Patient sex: F
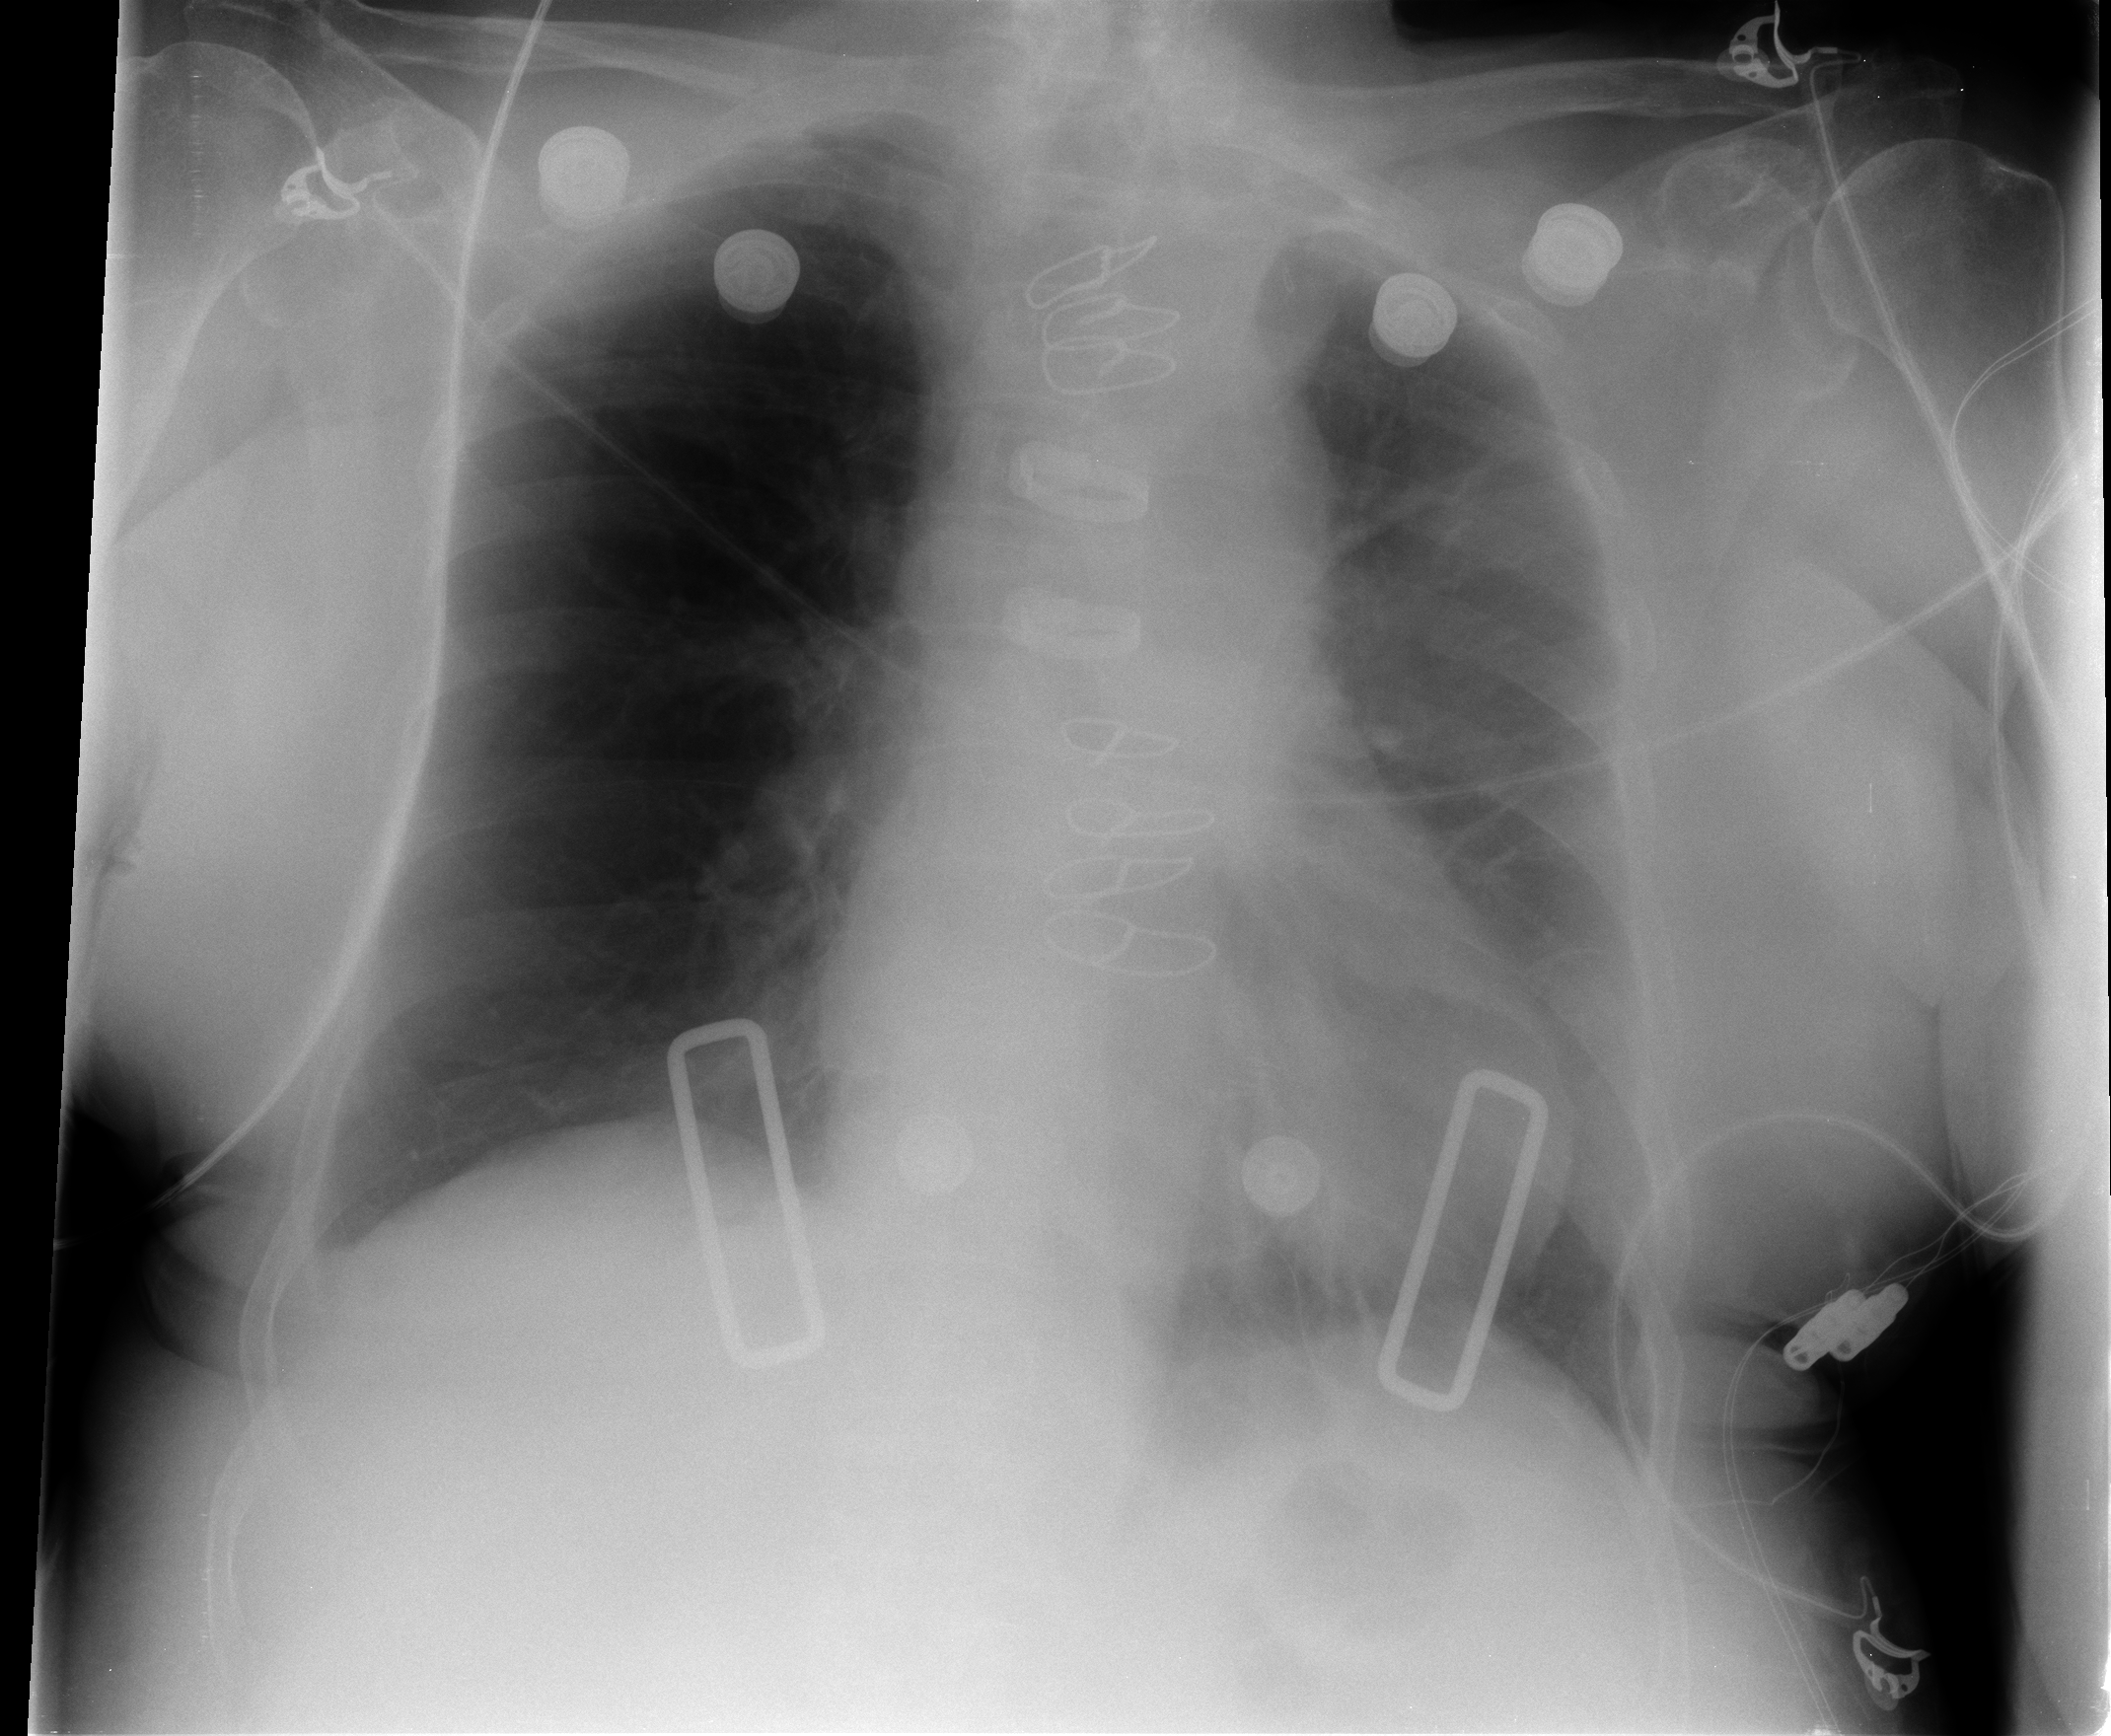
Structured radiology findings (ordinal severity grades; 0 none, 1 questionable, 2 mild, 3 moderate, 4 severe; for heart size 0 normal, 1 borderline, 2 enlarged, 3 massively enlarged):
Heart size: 0
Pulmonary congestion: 0
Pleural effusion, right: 0
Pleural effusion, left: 2
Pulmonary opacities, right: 0
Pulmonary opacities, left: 0
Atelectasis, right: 2
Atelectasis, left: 2